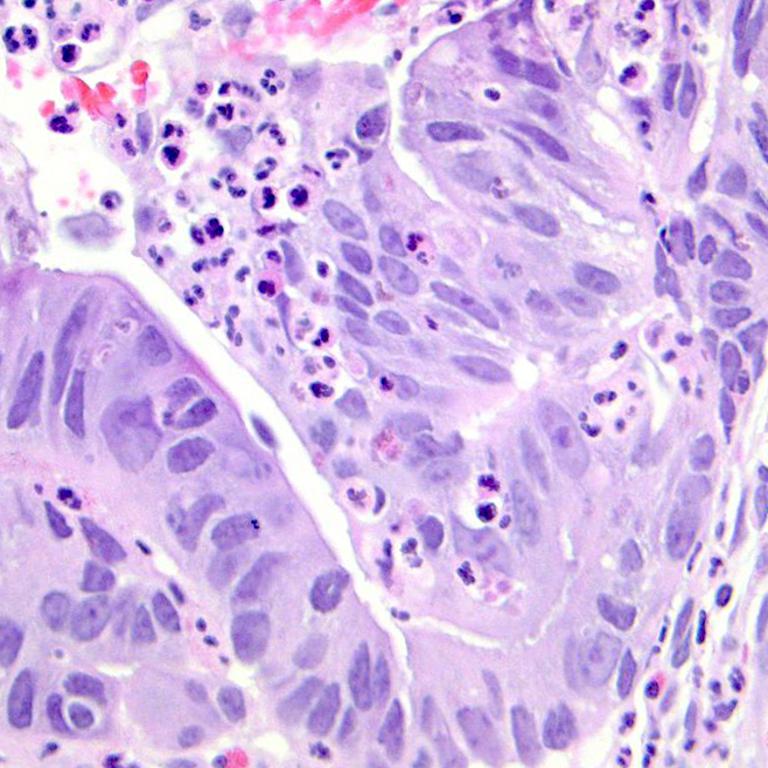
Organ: colon
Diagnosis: adenocarcinomas